Interaction volume radius: 5 \u00c5
Interaction volume height: 15 \u00c5
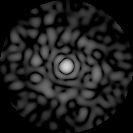
Disorder parameter: 0.8829